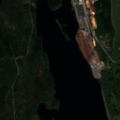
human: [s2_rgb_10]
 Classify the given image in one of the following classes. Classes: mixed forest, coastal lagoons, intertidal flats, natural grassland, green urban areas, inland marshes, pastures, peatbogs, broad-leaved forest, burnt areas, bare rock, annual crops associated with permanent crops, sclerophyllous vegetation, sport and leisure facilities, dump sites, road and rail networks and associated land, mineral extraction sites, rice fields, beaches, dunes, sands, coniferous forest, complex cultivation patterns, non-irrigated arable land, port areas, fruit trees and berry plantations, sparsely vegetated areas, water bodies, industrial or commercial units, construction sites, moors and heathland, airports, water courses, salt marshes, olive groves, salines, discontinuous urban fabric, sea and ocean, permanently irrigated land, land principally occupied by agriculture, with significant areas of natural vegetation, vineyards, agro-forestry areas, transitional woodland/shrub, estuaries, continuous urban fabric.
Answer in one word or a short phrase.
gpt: industrial or commercial units, non-irrigated arable land, broad-leaved forest, coniferous forest, mixed forest, water bodies